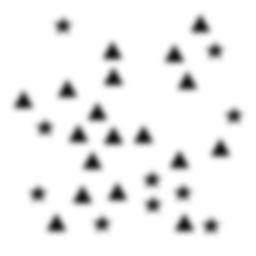
Squares: 0
Triangles: 18
Stars: 10
Total shapes: 28